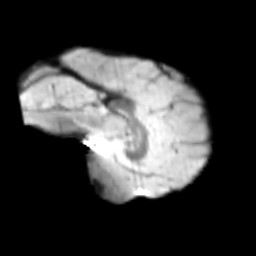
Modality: T2w
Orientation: sagittal
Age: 10
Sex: female
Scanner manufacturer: siemens
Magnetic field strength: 3 T
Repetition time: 3.8 s
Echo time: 0.07 s